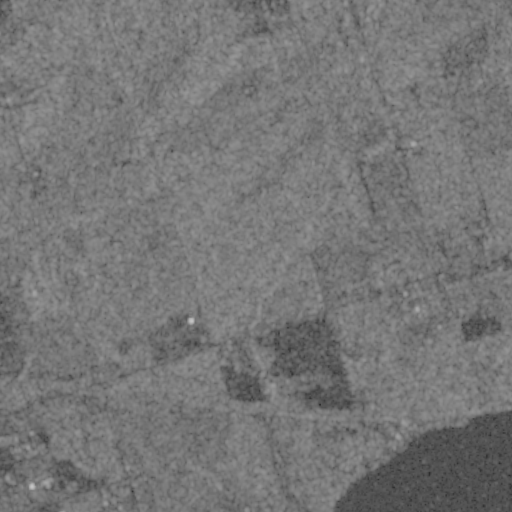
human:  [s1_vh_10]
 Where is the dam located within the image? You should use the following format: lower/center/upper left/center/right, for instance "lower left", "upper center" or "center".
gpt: The dam is located in the lower center of the image.
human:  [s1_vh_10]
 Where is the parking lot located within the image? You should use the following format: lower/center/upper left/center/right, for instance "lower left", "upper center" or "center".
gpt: The parking lot is located in the lower left of the image.
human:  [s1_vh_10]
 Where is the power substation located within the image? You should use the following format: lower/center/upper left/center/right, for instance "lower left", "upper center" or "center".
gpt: The power substation is located in the center of the image.
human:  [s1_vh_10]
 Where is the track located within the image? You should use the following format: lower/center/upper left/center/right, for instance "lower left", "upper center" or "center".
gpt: The track is located in the upper left of the image.
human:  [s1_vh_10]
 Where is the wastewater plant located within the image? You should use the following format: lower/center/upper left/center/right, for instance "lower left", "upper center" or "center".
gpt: The wastewater plant is located in the lower left of the image.
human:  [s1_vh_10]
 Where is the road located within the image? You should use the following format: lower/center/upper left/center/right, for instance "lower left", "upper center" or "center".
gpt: There is no road in the image.

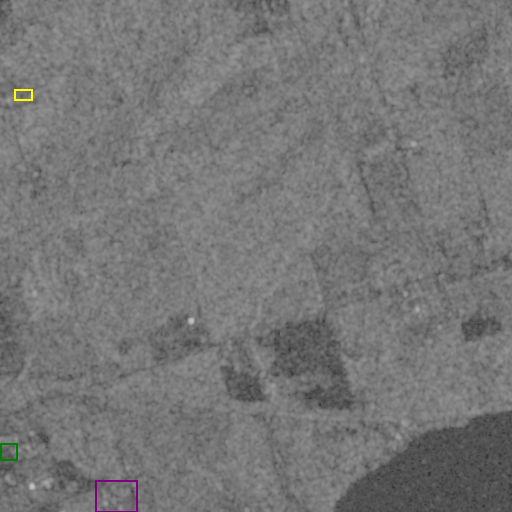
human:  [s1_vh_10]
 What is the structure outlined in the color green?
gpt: The structure outlined in green is a parking lot.
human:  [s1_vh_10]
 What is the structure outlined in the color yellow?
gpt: The structure outlined in yellow is a track.
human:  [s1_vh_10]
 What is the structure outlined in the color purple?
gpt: The structure outlined in purple is a wastewater plant.
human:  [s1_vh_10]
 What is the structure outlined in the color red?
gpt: There is no red outline.